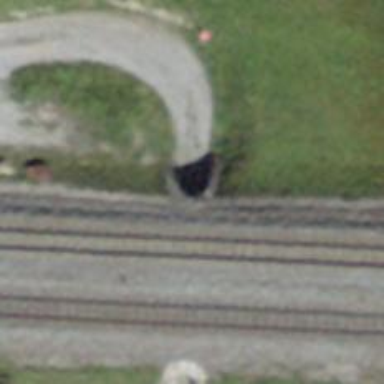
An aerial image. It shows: Track road with grade2 tracktype. It goes through tunnel.